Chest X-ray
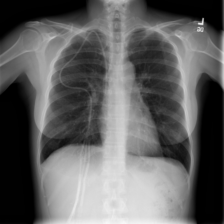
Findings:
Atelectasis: negative
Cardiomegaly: negative
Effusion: negative
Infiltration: negative
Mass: negative
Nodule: negative
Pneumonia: negative
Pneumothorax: negative
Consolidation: negative
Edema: negative
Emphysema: negative
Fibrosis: negative
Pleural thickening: negative
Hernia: negative